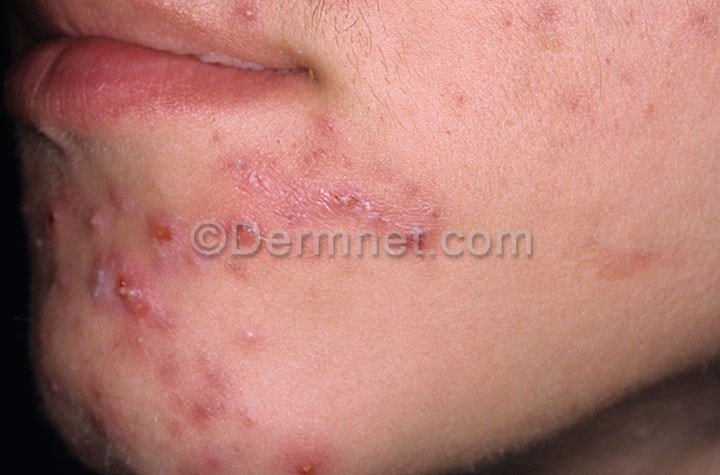
Disease: Acne and Rosacea Photos